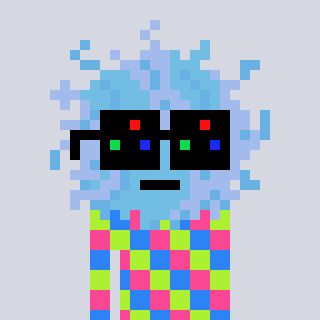
a pixel art character with square black sunglasses, a lint-shaped head and a cold-colored body on a cool background